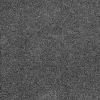
Atmospheric dust classification: dusty